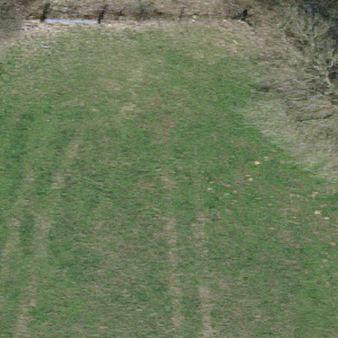
Label: other